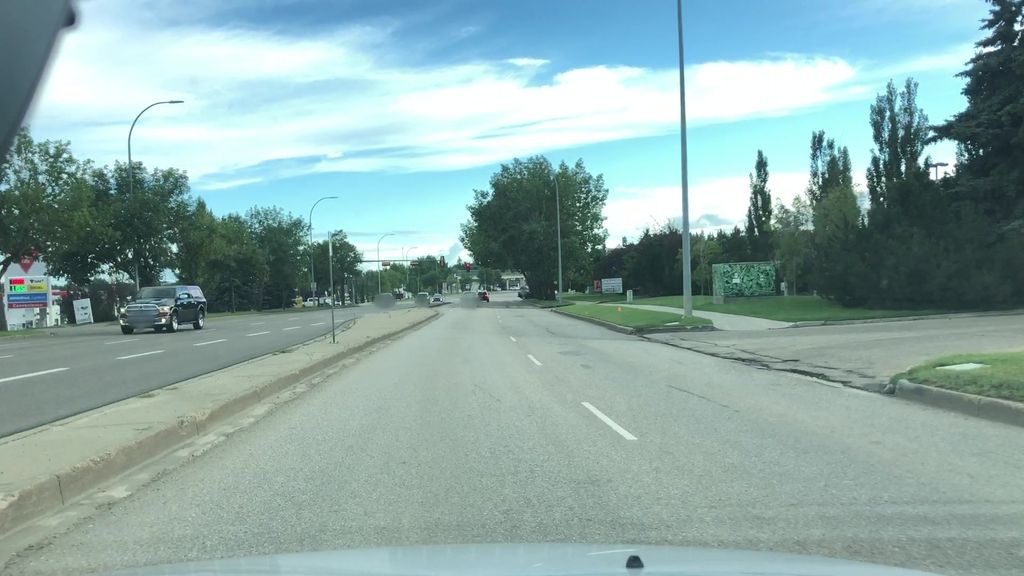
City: edmonton